Aerial crown-view tile of a tropical tree (Barro Colorado Island, Panama), acquired 20240716:
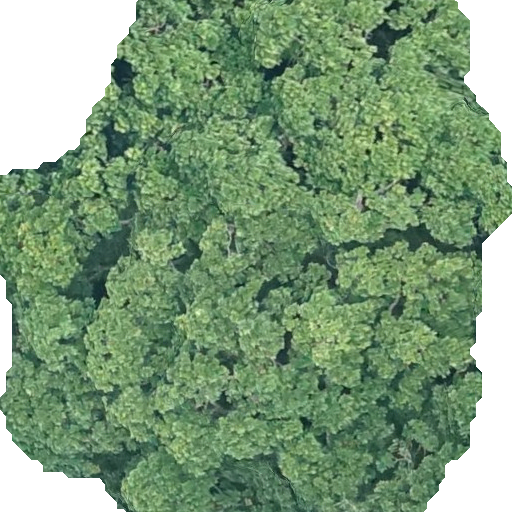
Species: Anacardium excelsum
GBIF accepted scientific name: Anacardium excelsum
Crown area: 379.615 m²